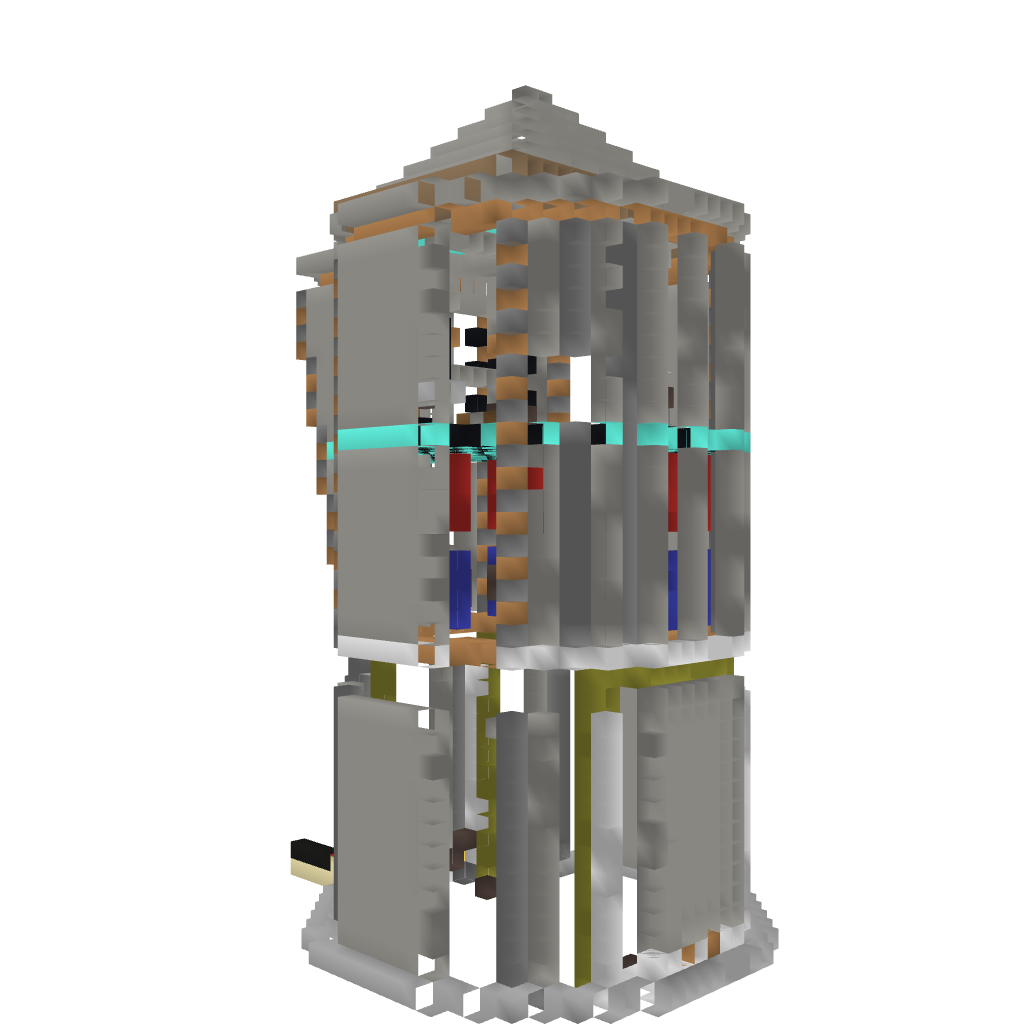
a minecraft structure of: MineESPcraftSpawn